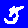
Digit: 5